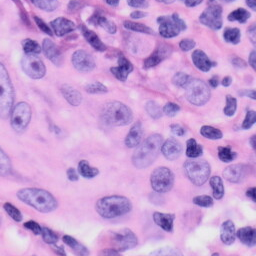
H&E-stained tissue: Skin